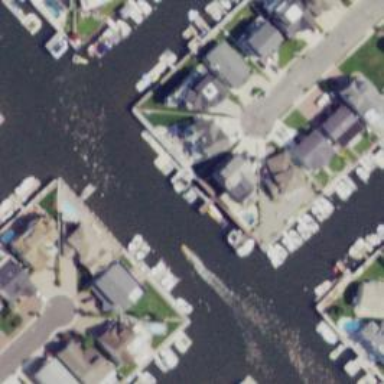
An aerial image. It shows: Dock by the waterway.